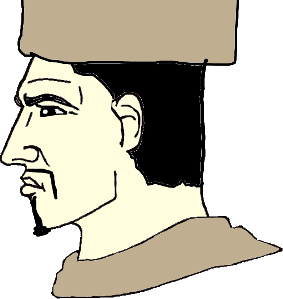
Label: 4_Yes_Chad